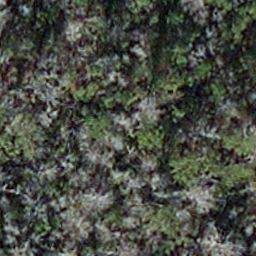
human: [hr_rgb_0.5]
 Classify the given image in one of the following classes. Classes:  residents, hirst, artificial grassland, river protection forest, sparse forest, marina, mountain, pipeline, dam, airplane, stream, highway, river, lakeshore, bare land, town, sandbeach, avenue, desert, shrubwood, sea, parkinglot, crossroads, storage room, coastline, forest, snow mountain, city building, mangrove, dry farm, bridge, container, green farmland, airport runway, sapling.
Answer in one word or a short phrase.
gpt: sapling